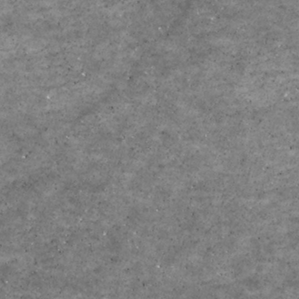
Label: non_frost